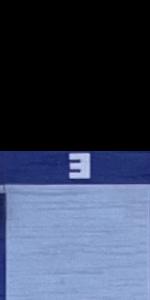
Label: Empty